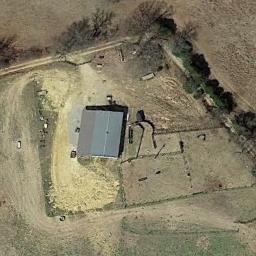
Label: sparse_residential